Question: I have a list view where each textview is supposed to show the value of the seekbar. I have got it working such that once the onStopTrackingTouch is called for a seekbar I update the corresponding textview. I would like for the change to occur as the user is moving the seekbar but I am having trouble doing the same as the listview doesn't refresh that often.

What would be an ideal method to achieve this?
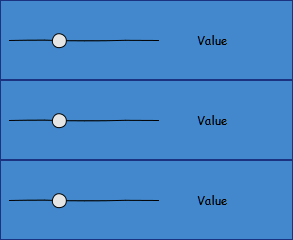
Answer: So here is what I did , I defined a touch listener outside of getView , set it as the TouchListener for seekbar in getview. The TouchListener returns the view as an argument , I got the view's parent and the did a findViewByID search for the tectview and updated it.